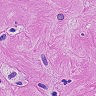
Metastatic tissue present: yes